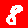
Digit: 8